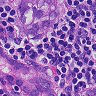
Metastatic tissue present: yes